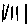
Label: line